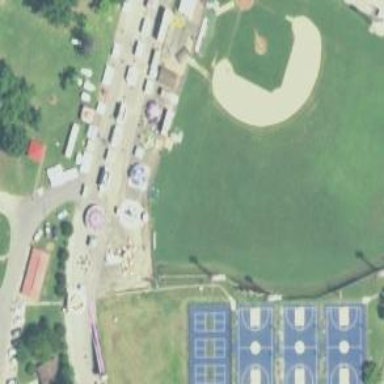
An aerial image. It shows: Baseball pitch for leisure land activities.